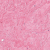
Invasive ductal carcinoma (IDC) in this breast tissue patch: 0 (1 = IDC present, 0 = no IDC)